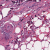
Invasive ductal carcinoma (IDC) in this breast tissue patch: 1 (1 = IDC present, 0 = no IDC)